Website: home-depot
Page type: billing-address
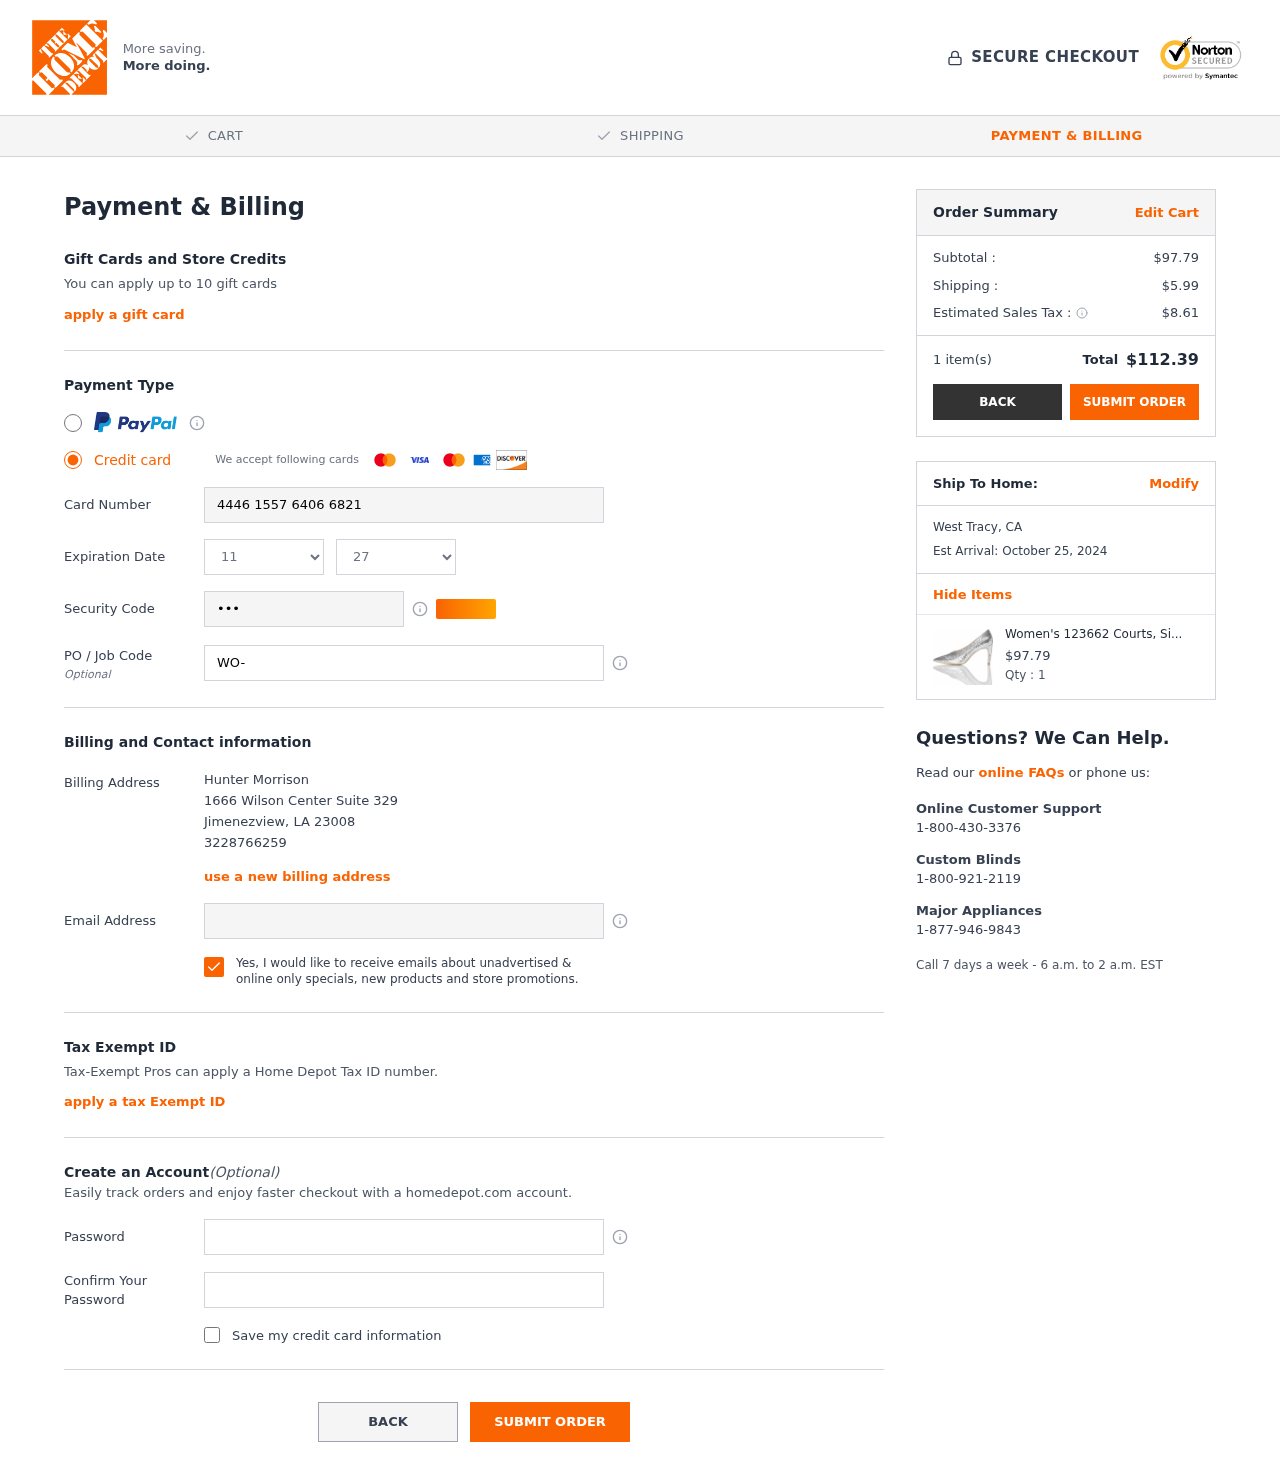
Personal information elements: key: PII_CARD_CVV
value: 180
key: PII_CARD_EXPIRY_MONTH
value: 11
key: PII_CARD_EXPIRY_YEAR
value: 27
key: PII_CARD_NUMBER
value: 4446 1557 6406 6821
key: PII_CITY
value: Jimenezview
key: PII_CITY2
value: West Tracy
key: PII_EMAIL
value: hunter_morrison@hotmail.com
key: PII_FULLNAME
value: Hunter Morrison
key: PII_JOB_CODE
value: WO-112361
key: PII_PHONE
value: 3228766259
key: PII_POSTCODE
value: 23008
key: PII_STATE_ABBR
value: LA
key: PII_STATE_ABBR2
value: CA
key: PII_STREET
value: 1666 Wilson Center Suite 329
Product elements: key: PRODUCT1_NAME
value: Women's 123662 Courts, Silver, 8 US
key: PRODUCT1_PRICE
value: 97.79
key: PRODUCT1_QUANTITY
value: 1
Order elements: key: ORDER_SUBTOTAL
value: $97.79
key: ORDER_SHIPPING_COST
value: $5.99
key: ORDER_TAX
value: $8.61
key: ORDER_NUM_ITEMS
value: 1 item(s)
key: ORDER_TOTAL
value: $112.39
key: ORDER_DELIVERY_DATE
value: Est Arrival: October 25, 2024